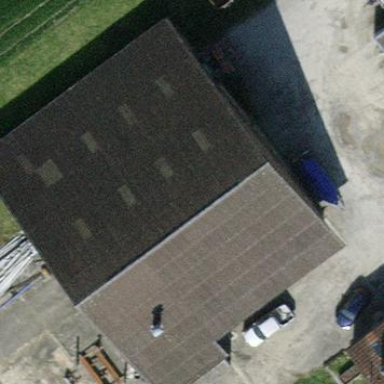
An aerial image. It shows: Gabled roof on farm auxiliary building.